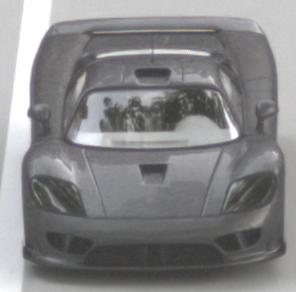
Make: Saleen
Model: S7
Detailed model: -
Model produced from: 2000
Model produced until: 2008
Doors: 2
Color: gray
Road condition: dry road
Daytime: morning or afternoon
Contrast: low contrast